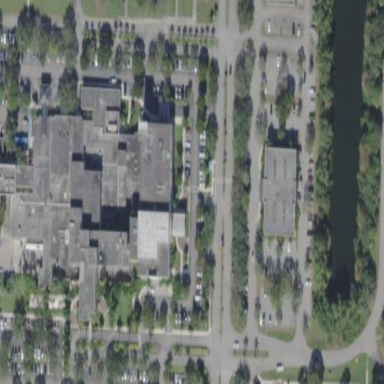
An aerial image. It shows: Hospital building.